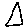
Label: triangle